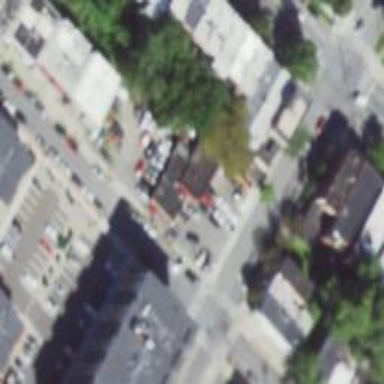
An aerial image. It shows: Convenience shop.